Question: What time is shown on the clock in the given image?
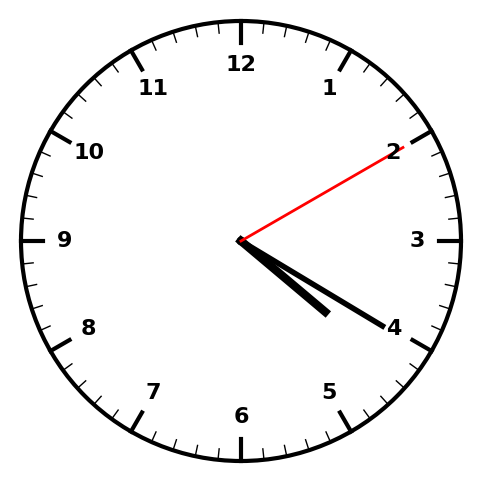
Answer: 04:20:10